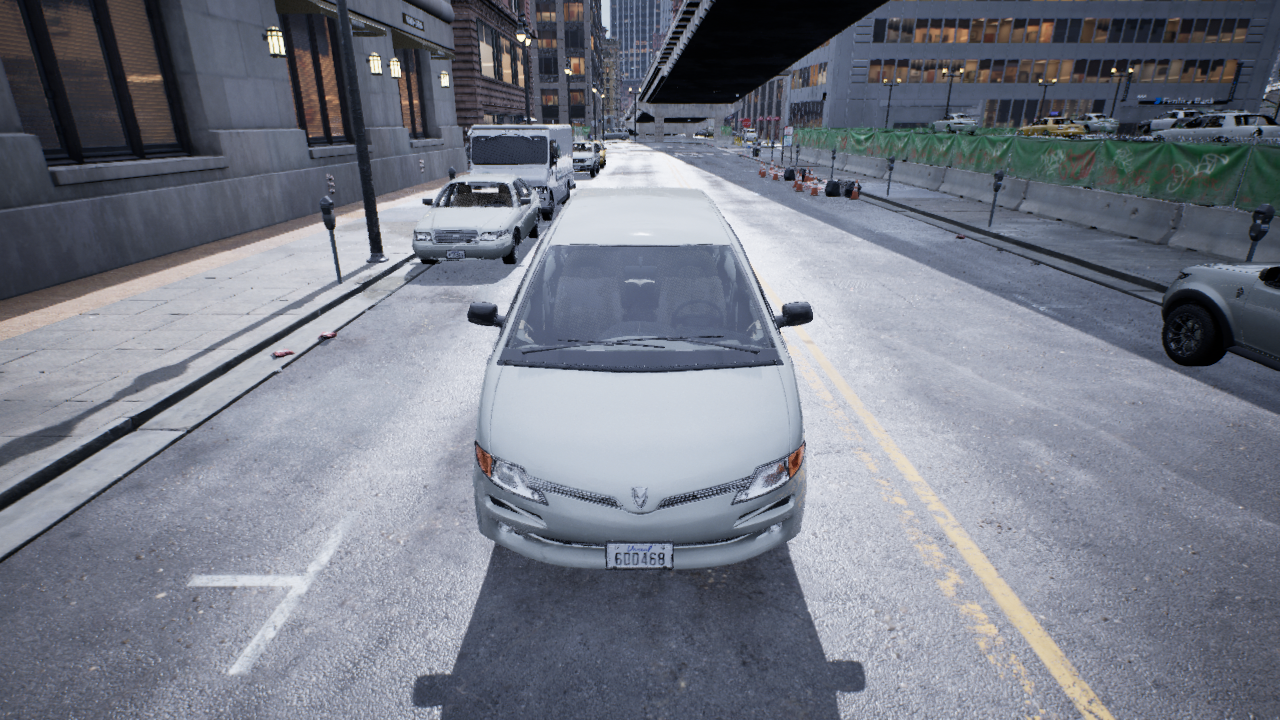
Venue: downtown
Lighting: overcast
Vehicle rig: minivan